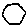
Label: hexagon